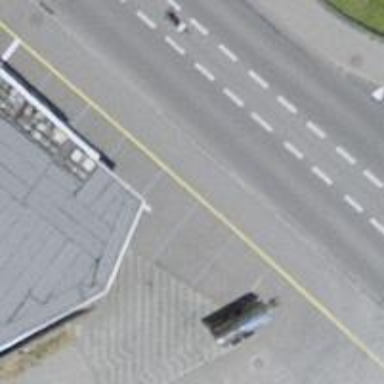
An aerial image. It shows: Shop that sells tires.